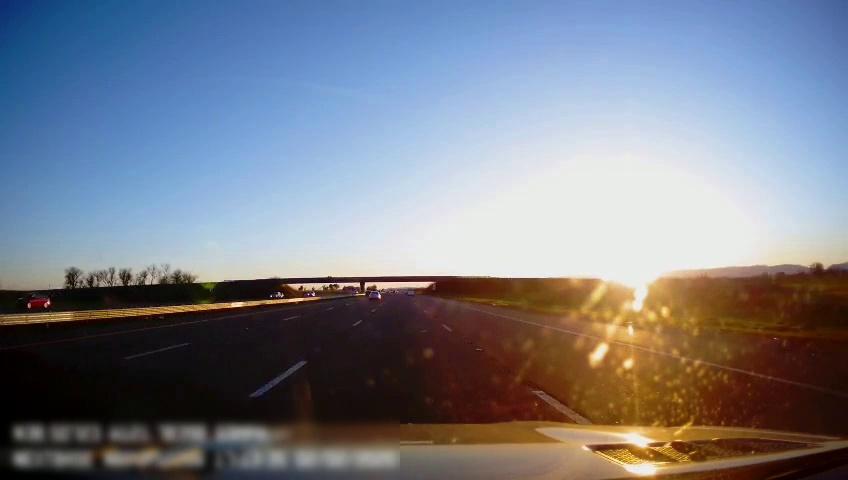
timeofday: Day
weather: Sunny
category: Drivable Space
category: Vehicles | Car
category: Vehicles | Car
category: Vehicles | SUV
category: Lanes | Alternate Lane
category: Lanes | Alternate Lane
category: Lanes | Current Lane
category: Lanes | Current Lane
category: Lanes | Alternate Lane